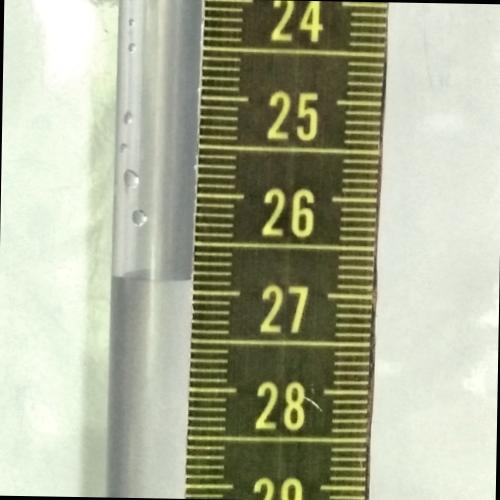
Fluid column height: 26.9 cm